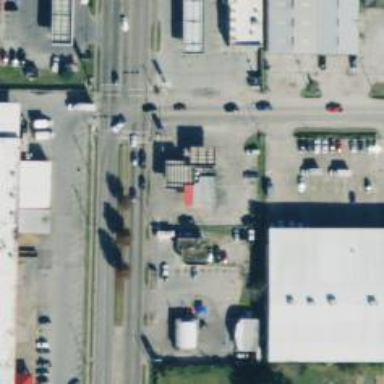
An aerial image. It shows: Convenience shop.